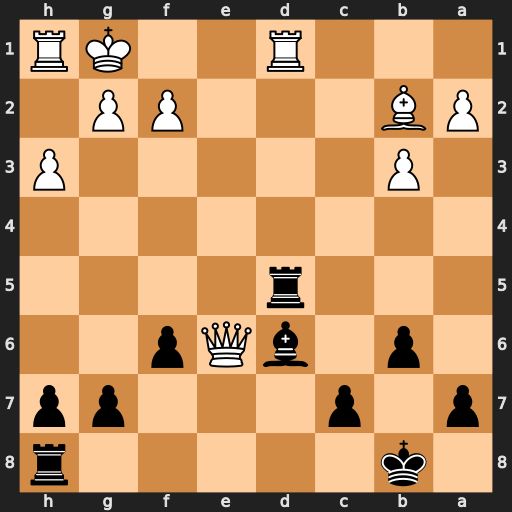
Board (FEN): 1k5r/p1p3pp/1p1bQp2/3r4/8/1P5P/PB3PP1/3R2KR
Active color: b
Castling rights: -
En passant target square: -
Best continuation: Rxd1+ Qe1 Rxe1#